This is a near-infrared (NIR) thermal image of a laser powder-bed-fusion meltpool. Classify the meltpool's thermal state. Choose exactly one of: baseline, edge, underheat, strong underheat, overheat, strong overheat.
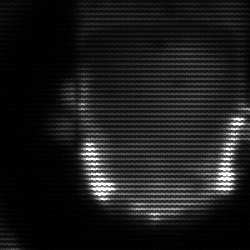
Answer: baseline